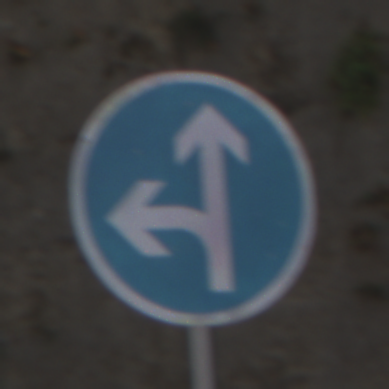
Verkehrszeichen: VorgeschriebeneFahrtrichtungGeradeausOderLinks
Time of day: MorningAfternoon
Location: Outdoor (Suburban)
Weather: PartlyCloudy
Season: NotSpecified
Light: Natural